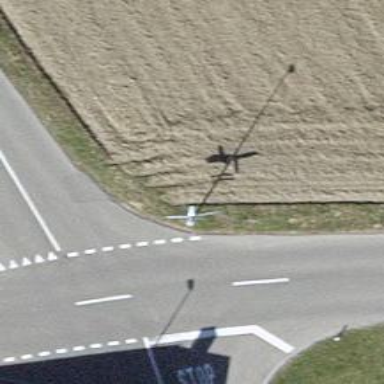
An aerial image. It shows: Guidepost providing information.